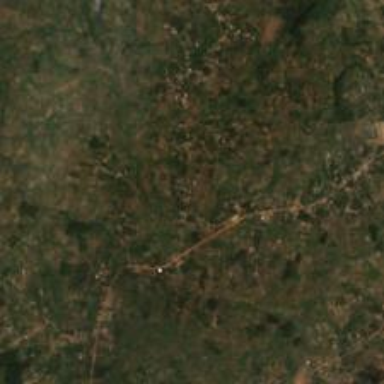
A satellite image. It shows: Village.